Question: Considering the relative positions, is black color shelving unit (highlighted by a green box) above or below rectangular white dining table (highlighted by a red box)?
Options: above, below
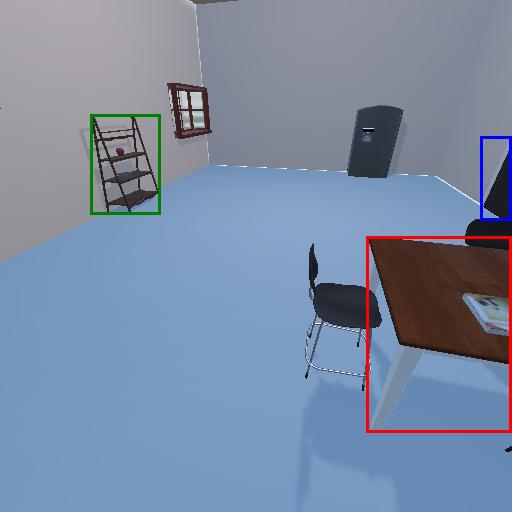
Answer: above